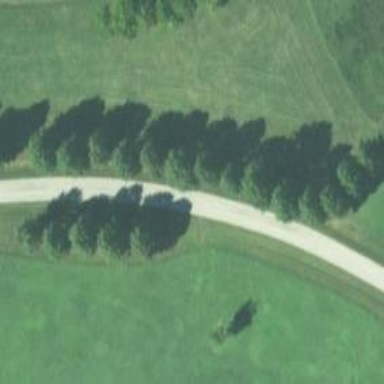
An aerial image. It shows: Residential road.